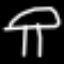
Label: mushroom